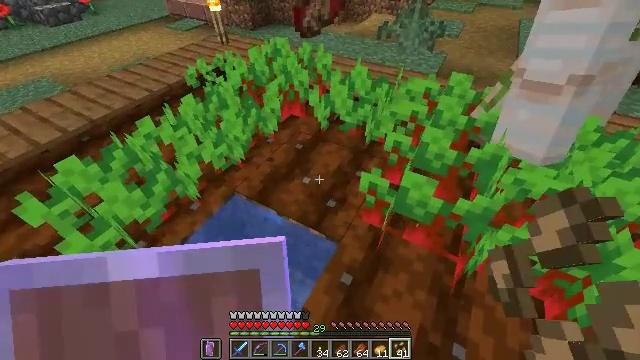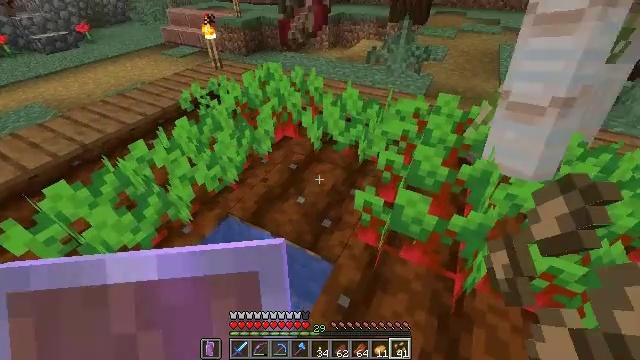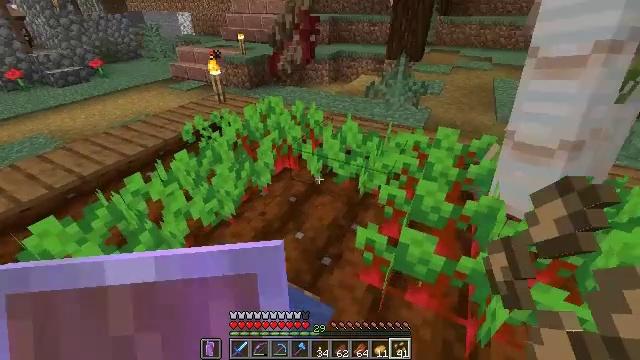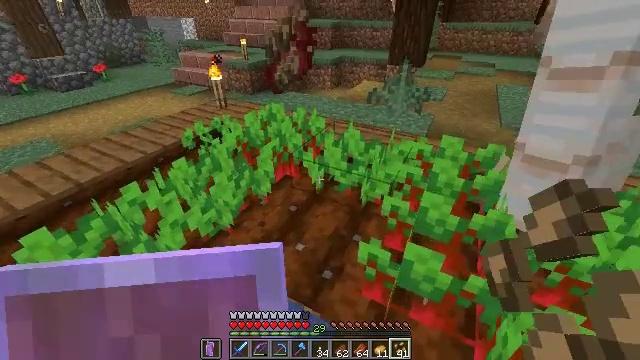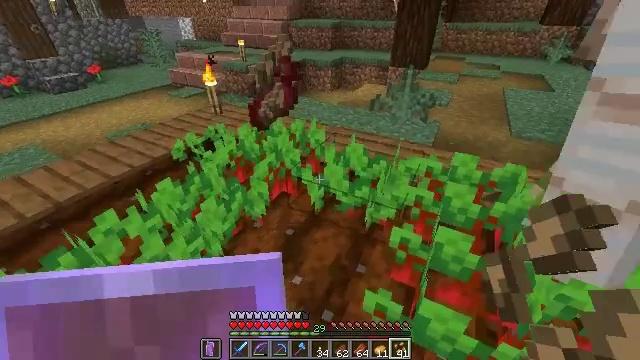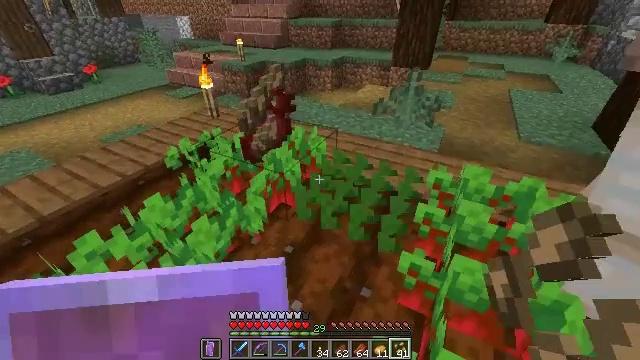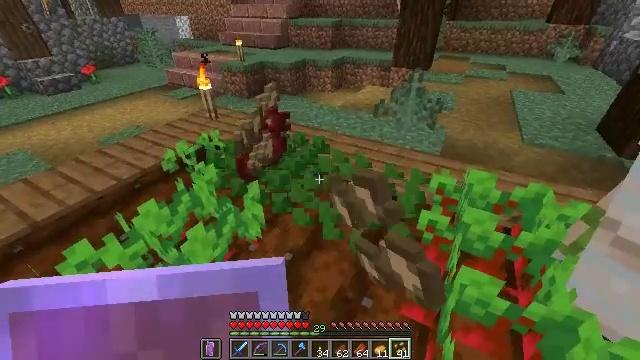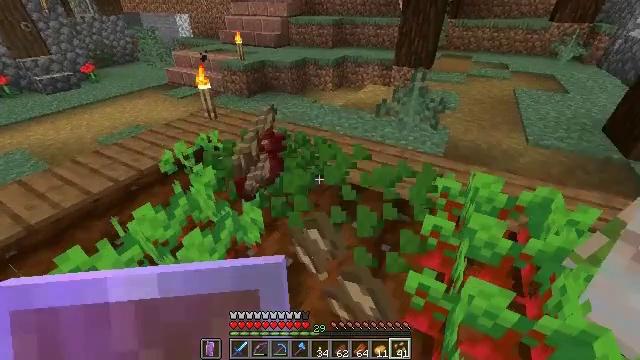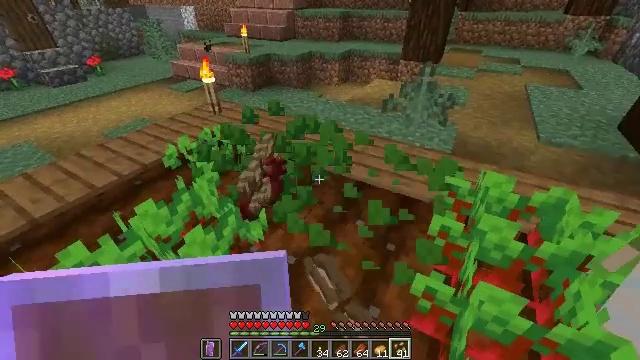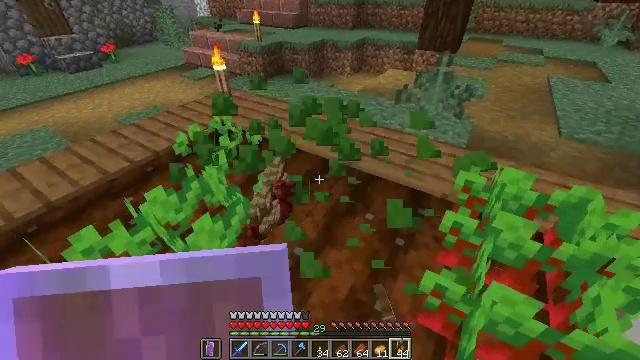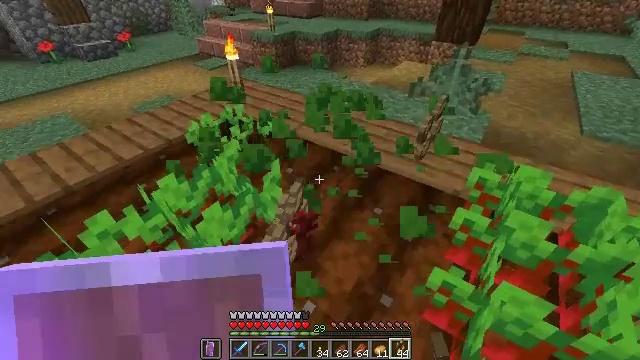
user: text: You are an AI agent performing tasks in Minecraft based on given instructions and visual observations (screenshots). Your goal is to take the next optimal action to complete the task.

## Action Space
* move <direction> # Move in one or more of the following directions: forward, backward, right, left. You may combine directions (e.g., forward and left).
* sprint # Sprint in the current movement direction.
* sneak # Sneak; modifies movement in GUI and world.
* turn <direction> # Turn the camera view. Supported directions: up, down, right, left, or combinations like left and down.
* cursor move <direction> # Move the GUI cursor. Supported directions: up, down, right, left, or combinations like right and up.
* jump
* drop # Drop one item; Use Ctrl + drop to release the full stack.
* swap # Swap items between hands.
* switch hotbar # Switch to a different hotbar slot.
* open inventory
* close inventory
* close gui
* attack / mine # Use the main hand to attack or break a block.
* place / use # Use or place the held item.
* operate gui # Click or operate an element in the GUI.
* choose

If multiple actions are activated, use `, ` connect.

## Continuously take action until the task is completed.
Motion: motion action
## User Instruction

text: Harvest the mature beetroots.
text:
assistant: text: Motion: turn right and up
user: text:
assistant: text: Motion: move forward, turn up
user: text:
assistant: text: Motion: move forward
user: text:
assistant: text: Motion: move forward
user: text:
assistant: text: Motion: move forward, attack / mine
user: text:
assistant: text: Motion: attack / mine
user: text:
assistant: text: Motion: no_op
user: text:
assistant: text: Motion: turn left and down
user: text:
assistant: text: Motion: turn left and down
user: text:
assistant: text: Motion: turn left and down
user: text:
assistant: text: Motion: no_op